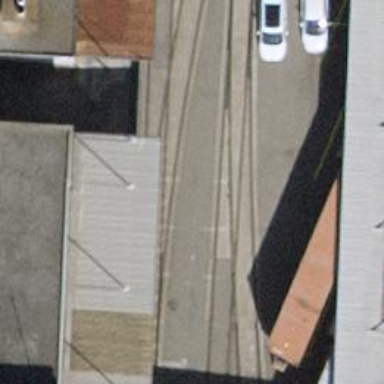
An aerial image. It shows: Railway switch.